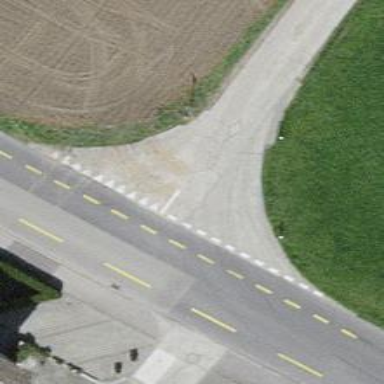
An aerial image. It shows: Tertiary road with designated cycle lane.